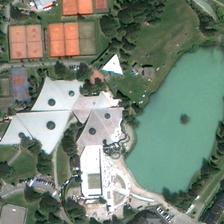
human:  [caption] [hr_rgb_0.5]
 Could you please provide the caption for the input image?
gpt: a white building with a green pond and several tennis courts are in a resort .

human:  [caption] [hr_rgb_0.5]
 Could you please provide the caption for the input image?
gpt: a white building with a green pond and several tennis courts are in a resort .

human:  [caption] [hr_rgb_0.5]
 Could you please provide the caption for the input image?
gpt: a white building with a green pond and several tennis courts are in a resort .

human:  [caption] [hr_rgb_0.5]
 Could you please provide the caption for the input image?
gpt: a white building with a green pond and several tennis courts are in a resort .

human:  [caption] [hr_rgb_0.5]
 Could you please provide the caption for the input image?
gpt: a white building with a green pond and several tennis courts are in a resort .